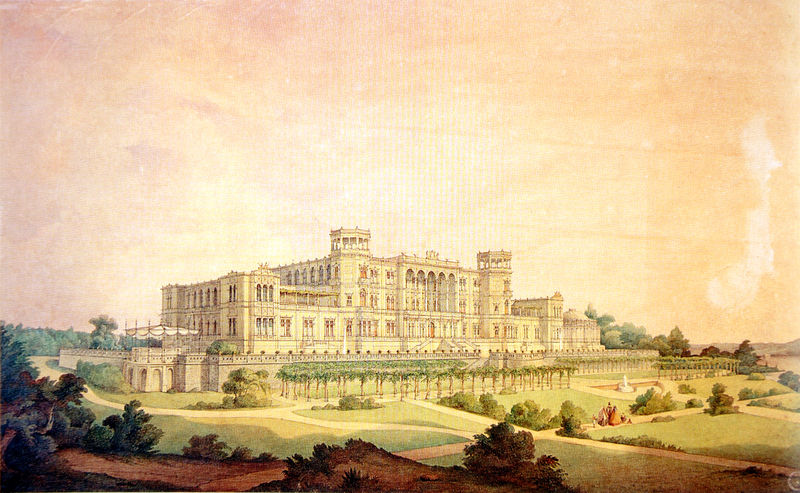
Titel: Entwurf zu Schloß Feldafing, Perspektive von SW
Künstler: August von Voit
Standort: München
Institution: Architekturmuseum der Technischen Universität
Schlagwörter: baum, berg, blau, blätter, gemälde, himmel, schatten, wasser, weiß, wolken, aquarell, bäume, fluss, frauen, gelb, grün, landschaft, menschen, ufer, abend, braun, bunt, fenster, frau, grau, hell, kleid, kleider, licht, orange, strasse, säulen, terasse, zeichnung, anlage, gebäude, gras, haus, park, parkanlage, rasen, rot, schloss, weg, wiese, beige, leute, malerei, architektur, barock, mensch, sockel, stein, erde, horizont, hügel, natur, strauch, weite, busch, büsche, pfad, sonne, sträucher, wege, wiesen, adel, familie, kind, klassizismus, personen, pflanzen, england, renaissance, rosa, wald, anhöhe, brunnen, kinder, turm, garten, statue, spanien, terrasse, ansicht, bogen, fassade, perspektive, vedute, mauer, allee, grafik, graphik, rundbogen, treppen, hotel, weiber, hoch, straßen, bögen, zugang, arkade, loggia, burg, orient, türme, münchen, palast, entwurf, arkaden, wasserfleck, aussenansicht, villa, schoss, alleen, risalit, residenz, rötlich, historismus, baldachin, plan, herrenhaus, ballustrade, spaziergänger, gelblich, stockwerke, bau, brunne, englisch, wals, bauwerk, palais, architekturzeichnung, stochwerke, gartenanlage, neorenaissance, eklektizismus, maximilianeum, turn, hecken, architektu, angelegt, athenäum, barcok, bäu, parklandschaft, sälen, gartenkunst, baumallee, indisch, gebäude landschaft, tüme, schlossgraten, baumgarten